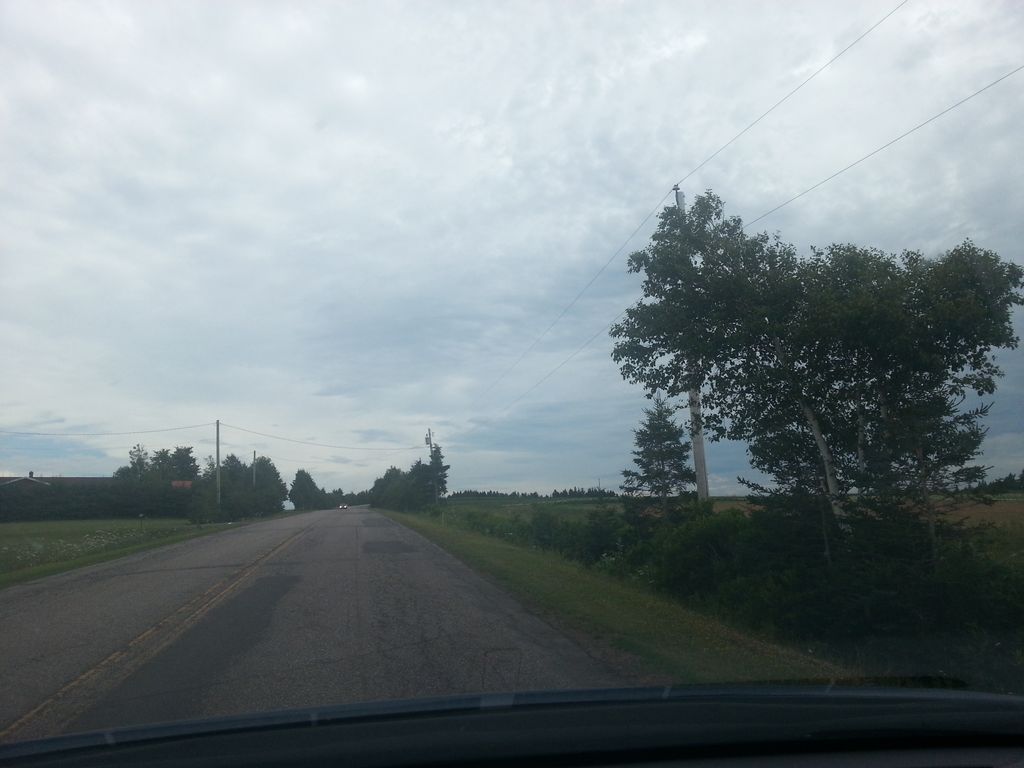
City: charlottetown